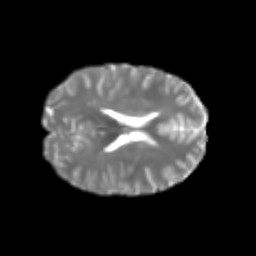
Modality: T2w
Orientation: axial
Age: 28
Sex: male
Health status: healthy